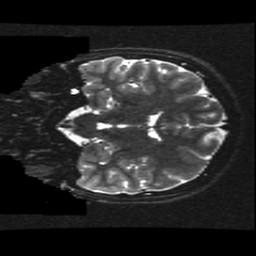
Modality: T2w
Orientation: coronal
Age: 16
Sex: female
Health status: ill
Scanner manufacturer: ge
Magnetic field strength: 3 T
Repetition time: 7.5 s
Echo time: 0.1015 s